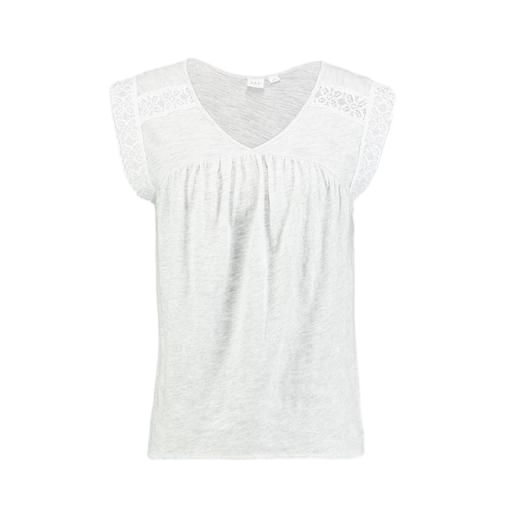
short-sleeve top only macy, lace-yoke t-shirt, cap-sleeved tee, white background